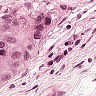
Metastatic tissue present: yes